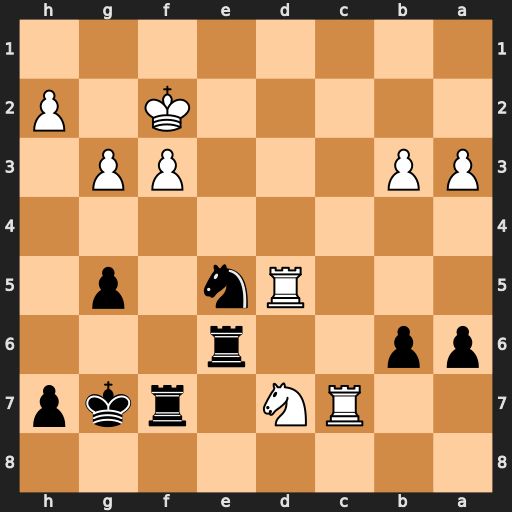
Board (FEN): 8/2RN1rkp/pp2r3/3Rn1p1/8/PP3PP1/5K1P/8
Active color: b
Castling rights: -
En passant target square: -
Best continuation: Ng4+ Kg1 Re1+ Kg2 Ne3+ Kf2 Nxd5